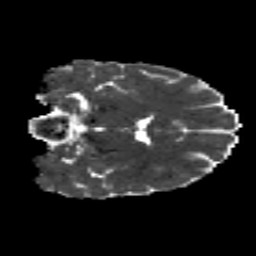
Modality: MD
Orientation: coronal
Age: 23
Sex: female
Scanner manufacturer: siemens
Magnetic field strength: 3 T
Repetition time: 8.8 s
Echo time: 0.085 s